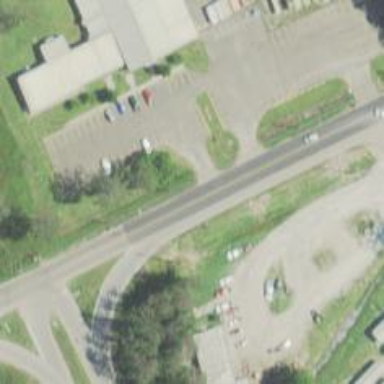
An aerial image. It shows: Primary road with asphalt surface.